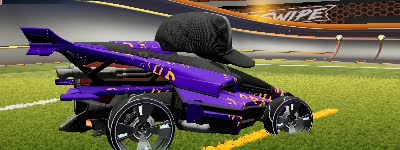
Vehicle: aftershock